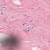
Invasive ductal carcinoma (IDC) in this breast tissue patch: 0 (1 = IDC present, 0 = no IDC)